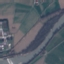
Land use / land cover: River